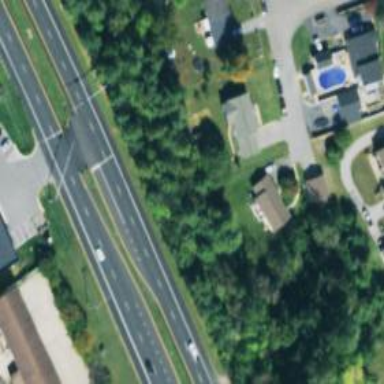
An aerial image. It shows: Trunk highway.